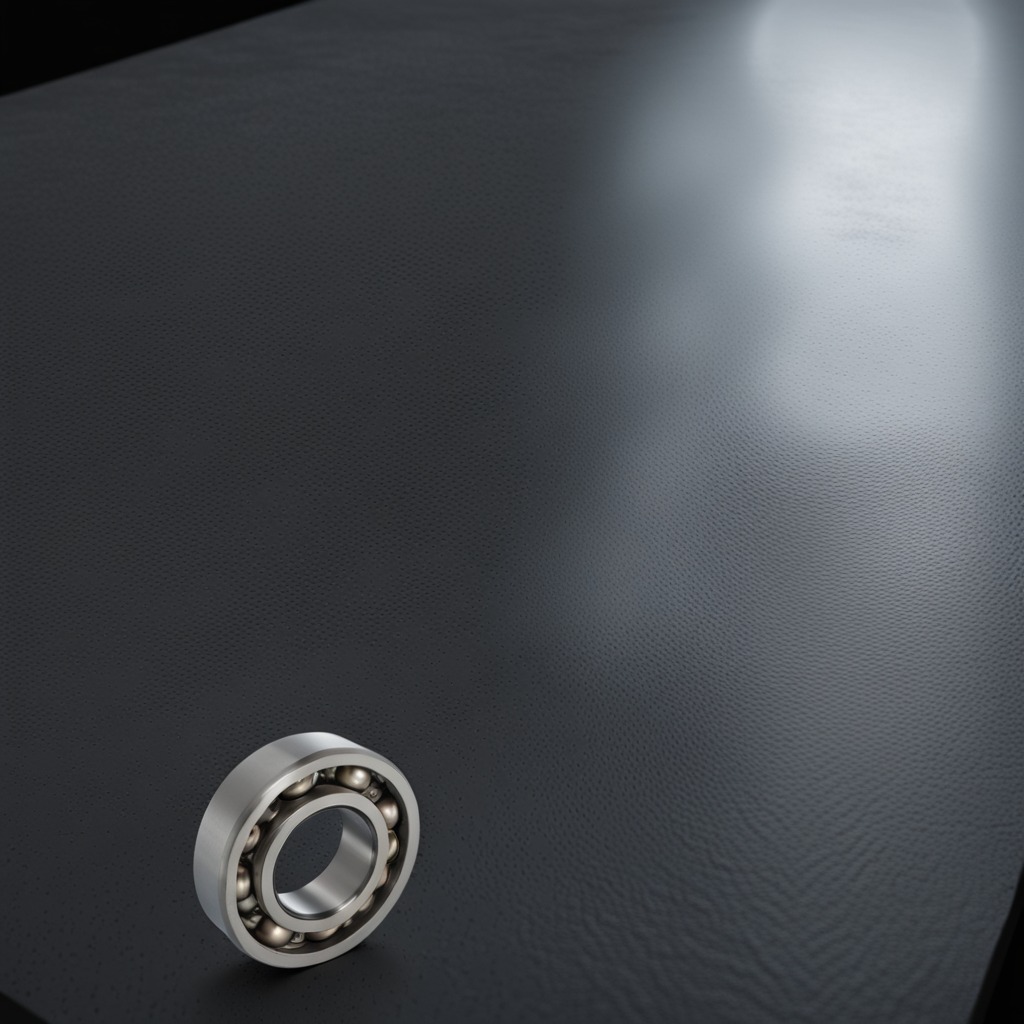
A metal ball bearing is lying on a clean granite table inside a workshop at night dim ambient light soft shadows worn but